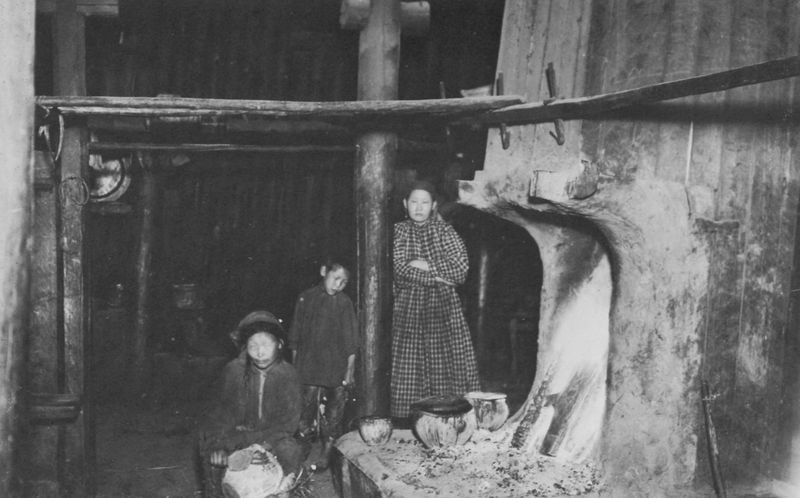
Titel: Das Innere eines Jakuten-Hauses
Künstler: Russischer Photograph
Standort: New York (New York)
Institution: American Museum of Natural History
Schlagwörter: feuer, mann, weiß, sitzen, frau, holz, kariert, kleid, raum, schwarz, blick, haus, karo, alt, gesichter, mütze, arm, arme, stehen, stein, innenraum, hütte, drei, familie, kind, mutter, bauern, kamin, kinder, ofen, stock, keramik, krug, japan, stab, jungen, russland, fabrik, arbeiter, lehnen, kopftuch, balken, junge, foto, fotografie, photographie, töpfe, karos, brennen, beton, asien, geschirr, kittel, photo, china, küche, verschränkt, kochen, inneraum, träger, asche, holzbalken, osten, feuerstelle, herd, gruppenfoto, kochstelle, asiaten, tibet, dokumentarfotografie, armmut